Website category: book
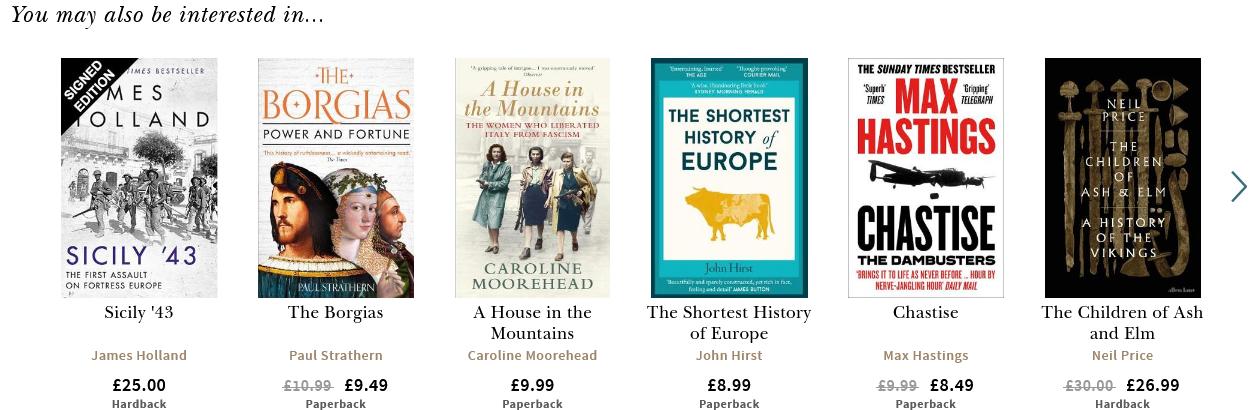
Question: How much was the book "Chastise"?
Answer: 8.49

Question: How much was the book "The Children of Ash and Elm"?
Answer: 26.99

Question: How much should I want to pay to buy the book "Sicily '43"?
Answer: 25.00

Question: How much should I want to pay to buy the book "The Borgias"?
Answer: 9.49

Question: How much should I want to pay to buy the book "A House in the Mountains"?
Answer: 9.99

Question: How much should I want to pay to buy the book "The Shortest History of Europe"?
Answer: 8.99

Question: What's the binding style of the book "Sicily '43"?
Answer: Hardback

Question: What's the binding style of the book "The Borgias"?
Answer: Paperback

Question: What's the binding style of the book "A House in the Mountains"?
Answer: Paperback

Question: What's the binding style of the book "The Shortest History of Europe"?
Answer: Paperback

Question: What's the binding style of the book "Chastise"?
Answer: Paperback

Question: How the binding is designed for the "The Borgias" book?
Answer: Paperback

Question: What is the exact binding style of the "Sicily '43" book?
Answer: Hardback

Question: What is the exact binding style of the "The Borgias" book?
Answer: Paperback

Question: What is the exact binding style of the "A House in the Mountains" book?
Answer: Paperback

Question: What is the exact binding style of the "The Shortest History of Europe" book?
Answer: Paperback

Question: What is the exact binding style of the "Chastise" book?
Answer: Paperback

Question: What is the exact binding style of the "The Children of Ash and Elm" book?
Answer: Hardback

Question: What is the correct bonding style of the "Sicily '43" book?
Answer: Hardback

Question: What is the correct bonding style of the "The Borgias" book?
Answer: Paperback

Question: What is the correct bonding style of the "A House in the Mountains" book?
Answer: Paperback

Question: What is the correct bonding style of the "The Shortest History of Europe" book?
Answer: Paperback

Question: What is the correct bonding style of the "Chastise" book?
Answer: Paperback

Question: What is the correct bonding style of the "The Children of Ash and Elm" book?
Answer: Hardback

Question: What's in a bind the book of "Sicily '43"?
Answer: Hardback

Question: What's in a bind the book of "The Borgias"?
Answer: Paperback

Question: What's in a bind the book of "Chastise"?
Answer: Paperback

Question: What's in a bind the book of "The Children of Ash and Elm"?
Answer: Hardback

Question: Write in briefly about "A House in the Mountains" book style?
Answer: Paperback

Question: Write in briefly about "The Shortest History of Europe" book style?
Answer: Paperback

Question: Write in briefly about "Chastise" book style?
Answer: Paperback

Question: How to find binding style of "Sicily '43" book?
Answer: Hardback

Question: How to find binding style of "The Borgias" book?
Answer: Paperback

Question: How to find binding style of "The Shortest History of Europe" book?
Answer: Paperback

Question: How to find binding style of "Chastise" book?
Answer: Paperback

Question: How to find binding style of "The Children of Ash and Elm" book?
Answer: Hardback